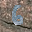
Label: 6